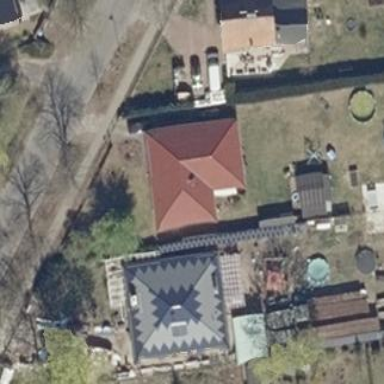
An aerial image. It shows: Simple house.